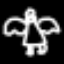
Label: angel